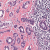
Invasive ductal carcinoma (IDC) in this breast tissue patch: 1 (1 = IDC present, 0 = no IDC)